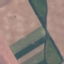
Land use / land cover class: AnnualCrop